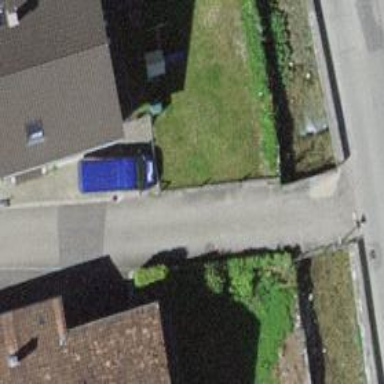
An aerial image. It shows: Residential road with asphalt surface and no sidewalks.